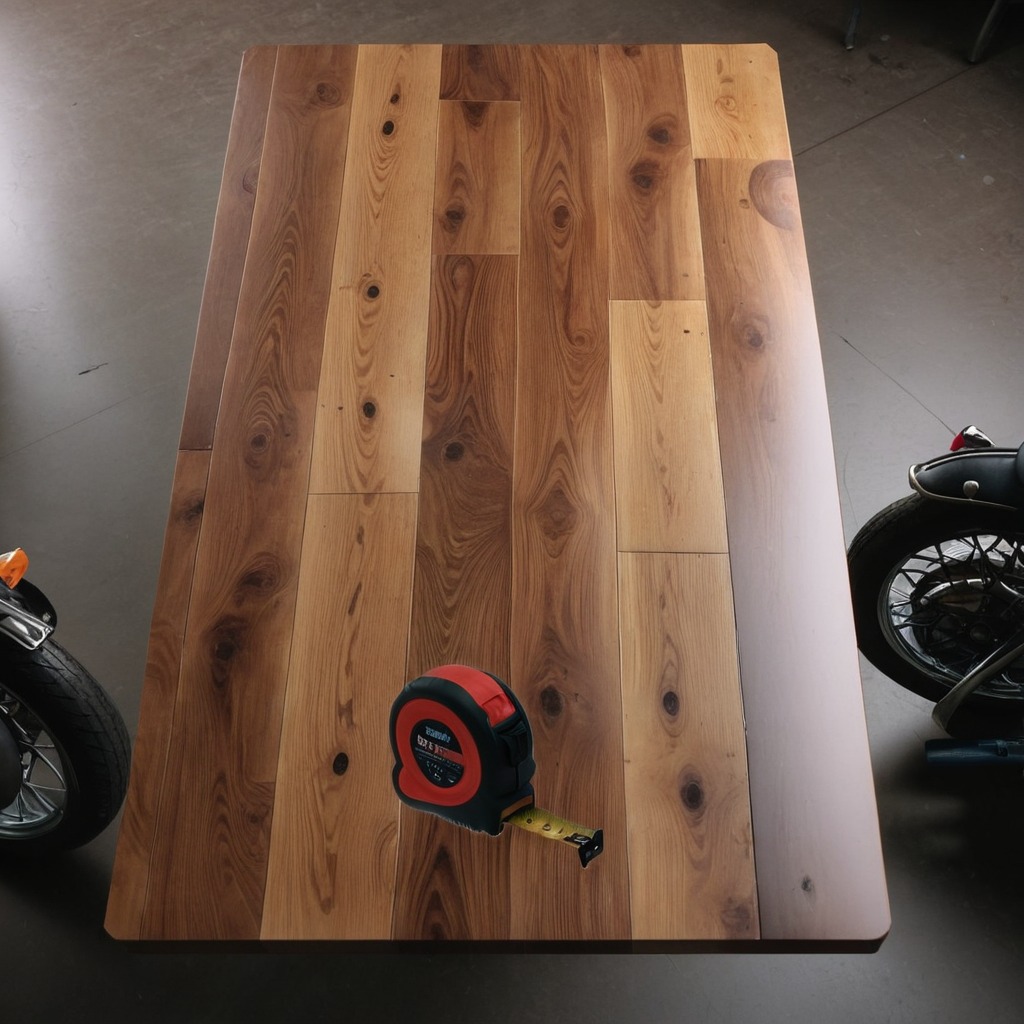
A measuring tape is lying on the oil-spilled wooden table in a vintage motorcycle garage.